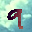
Label: 9